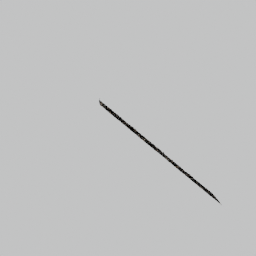
Label: architecture